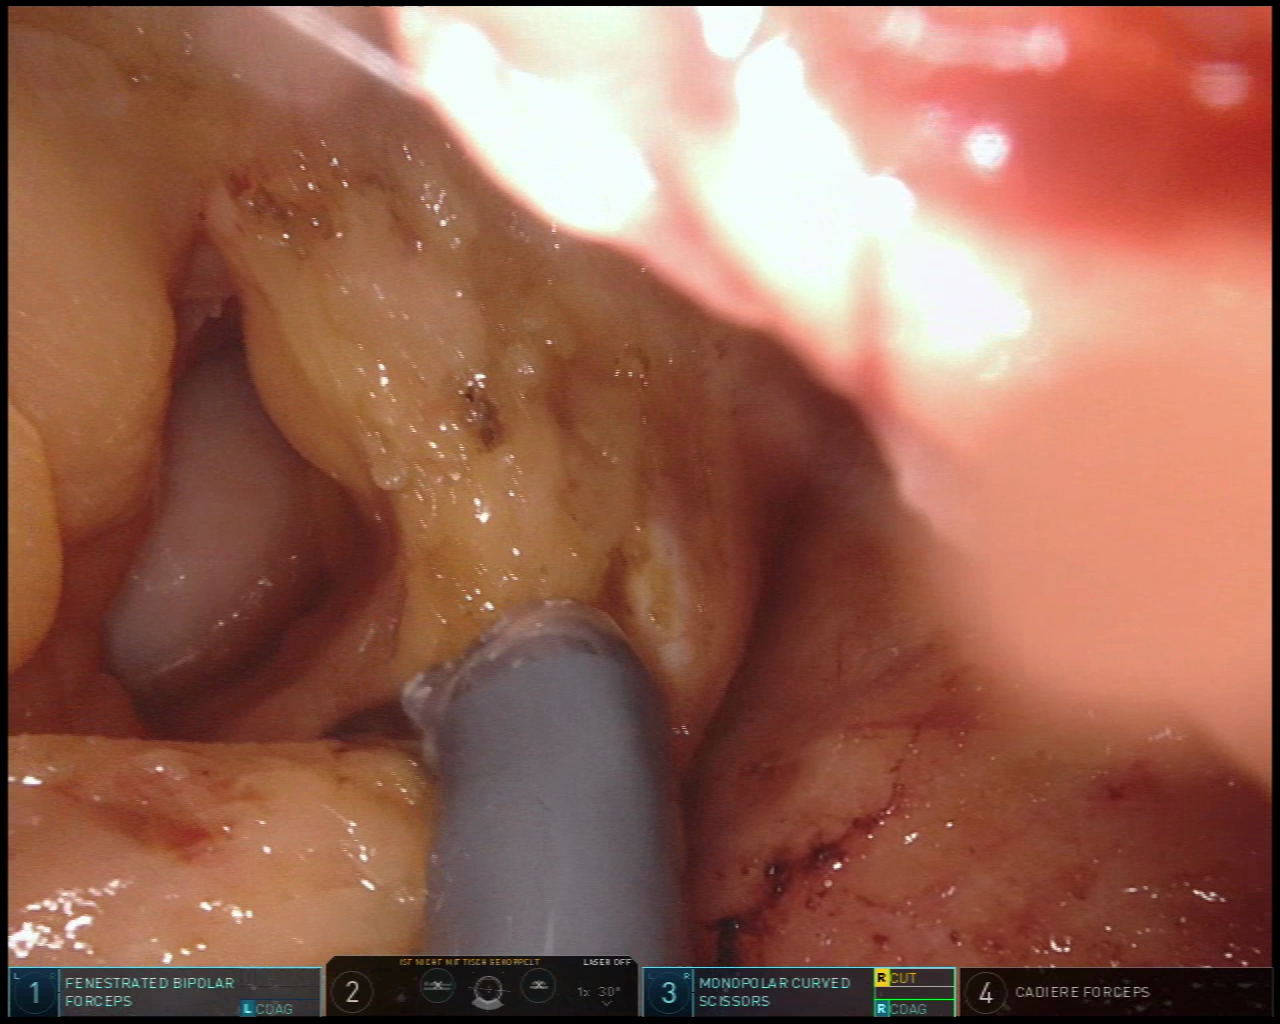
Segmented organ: stomach
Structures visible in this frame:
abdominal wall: no
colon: no
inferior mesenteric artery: no
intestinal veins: no
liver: no
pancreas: yes
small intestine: no
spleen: no
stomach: yes
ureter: no
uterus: no
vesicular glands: no